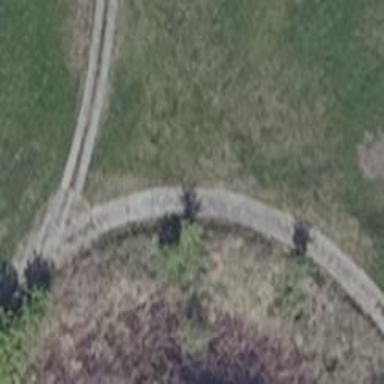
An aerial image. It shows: Track with Grade1 concrete lanes.